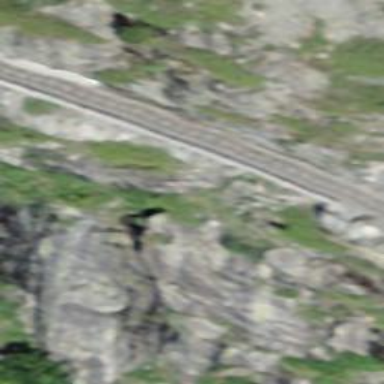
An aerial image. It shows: Abandoned railway.